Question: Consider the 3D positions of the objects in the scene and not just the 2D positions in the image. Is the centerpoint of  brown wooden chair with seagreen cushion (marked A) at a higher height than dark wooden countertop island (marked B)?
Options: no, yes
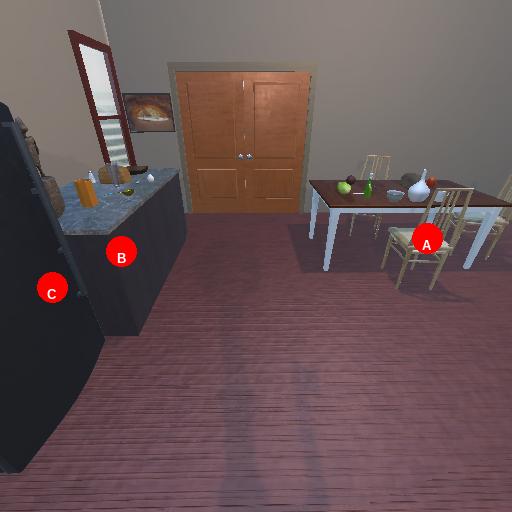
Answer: no